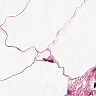
Metastatic tissue present: no